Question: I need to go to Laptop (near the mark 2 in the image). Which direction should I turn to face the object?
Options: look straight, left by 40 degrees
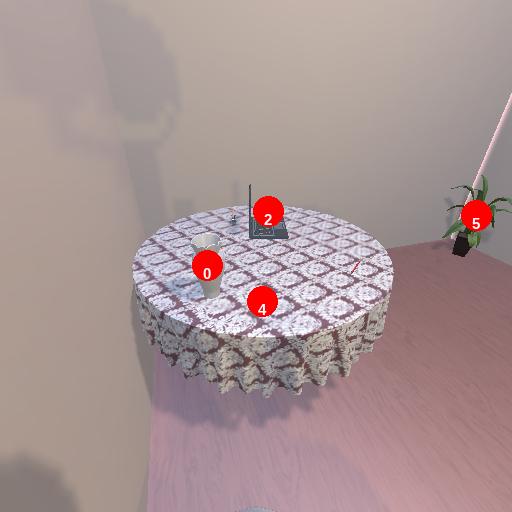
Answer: look straight